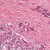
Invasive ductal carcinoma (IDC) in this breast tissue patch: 1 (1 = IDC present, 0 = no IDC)